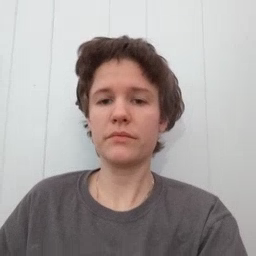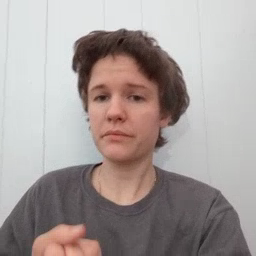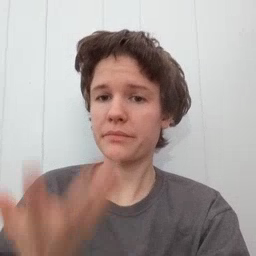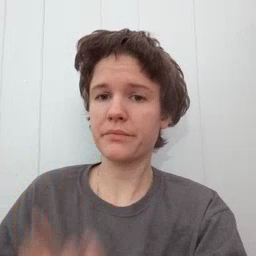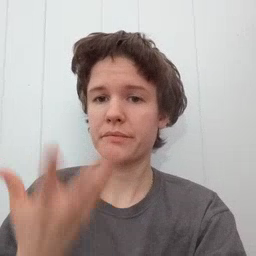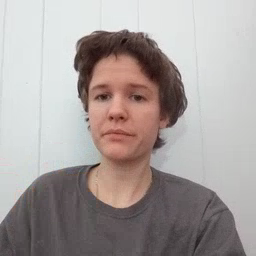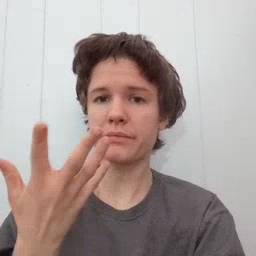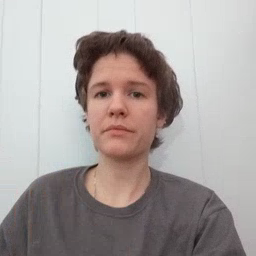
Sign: many